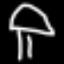
Label: mushroom